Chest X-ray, PA view. Patient: 40 years old, sex F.
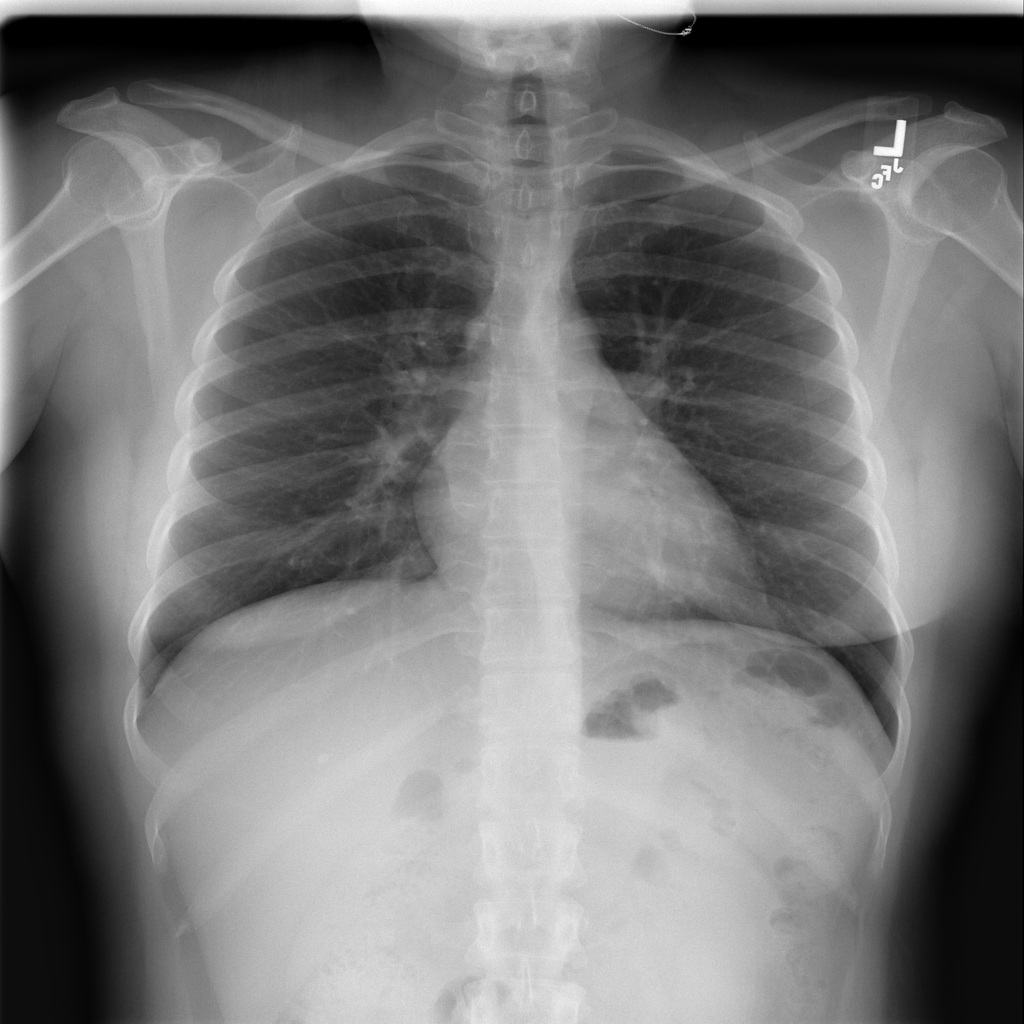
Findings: No Finding